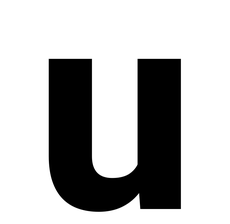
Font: Roboto_ExtraBold